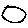
Label: circle